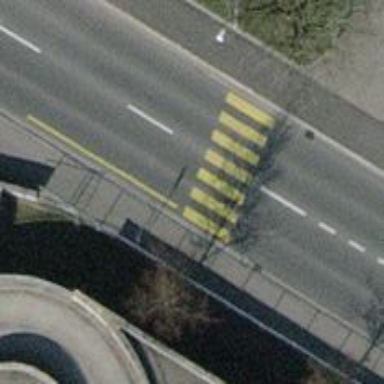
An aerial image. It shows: Marked zebra crossing on the road.